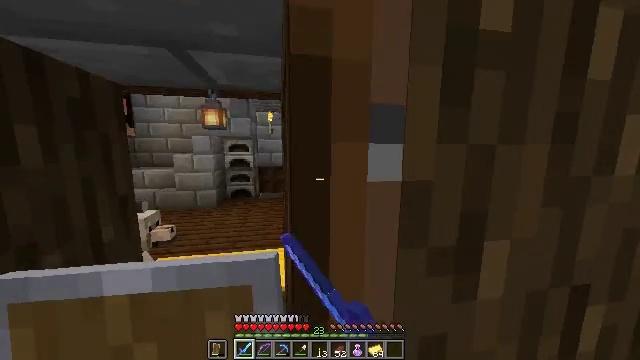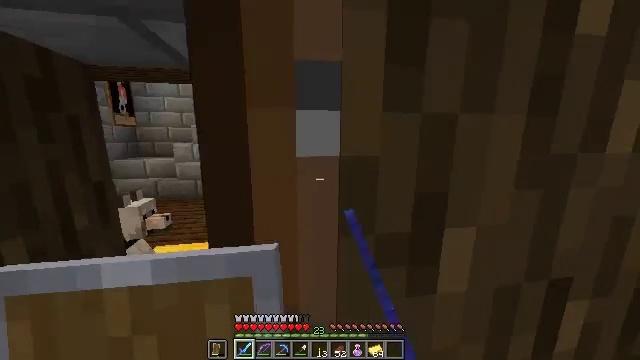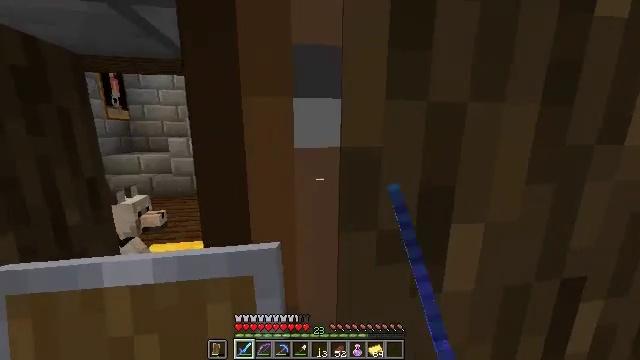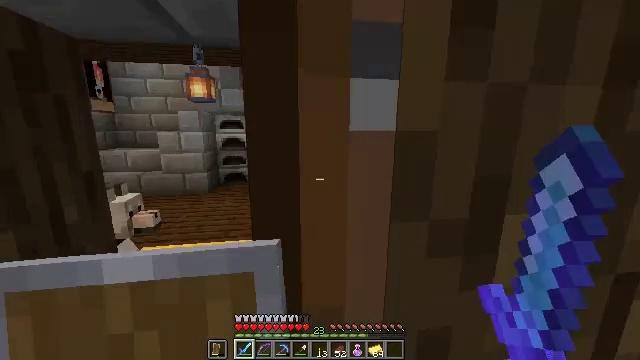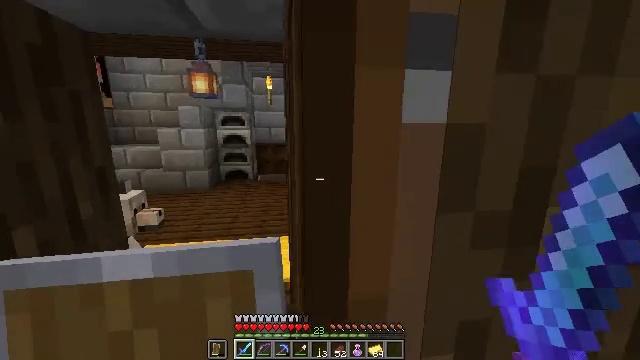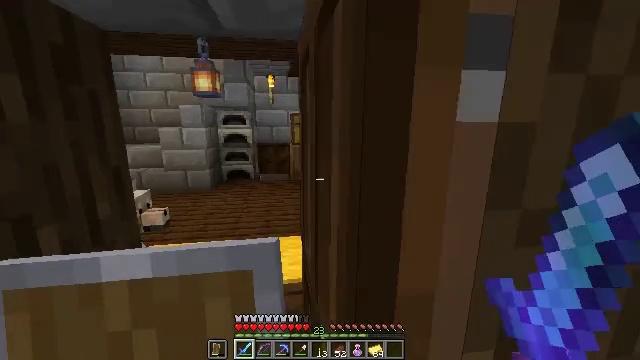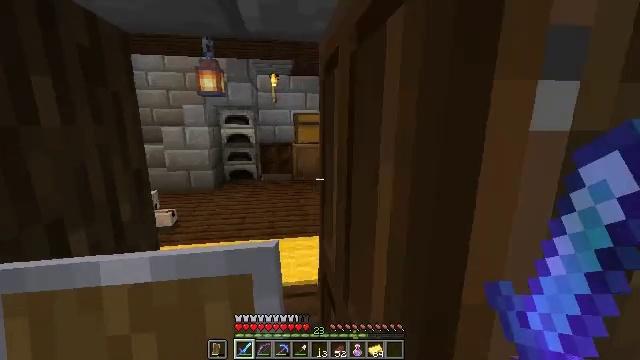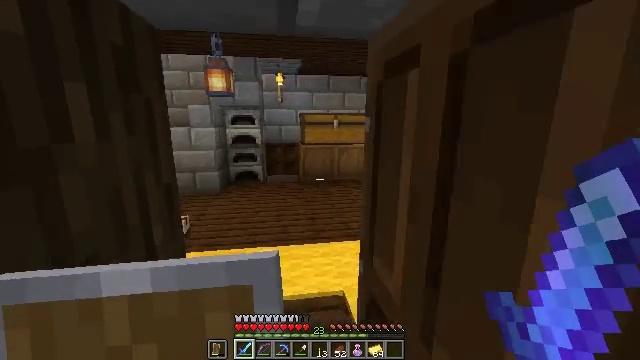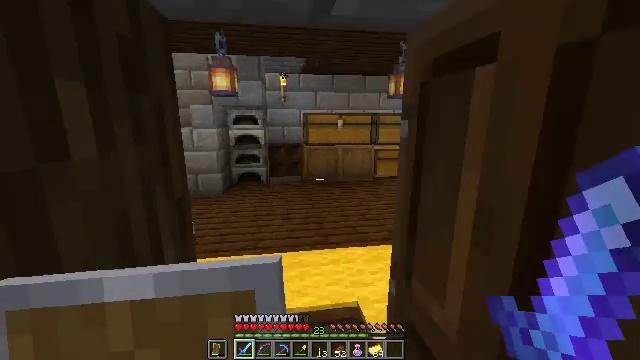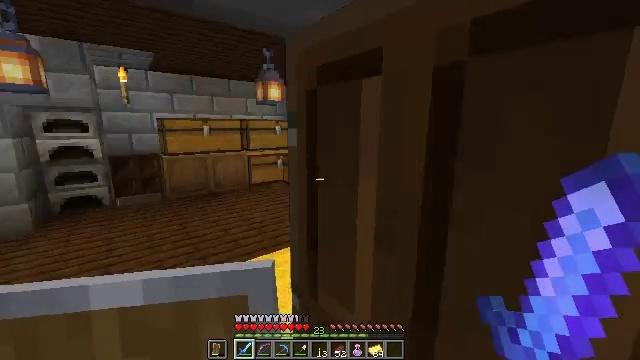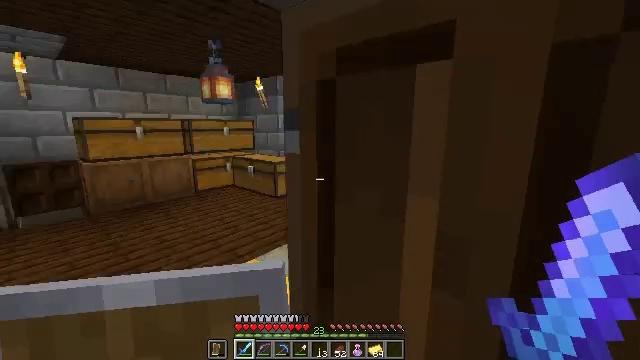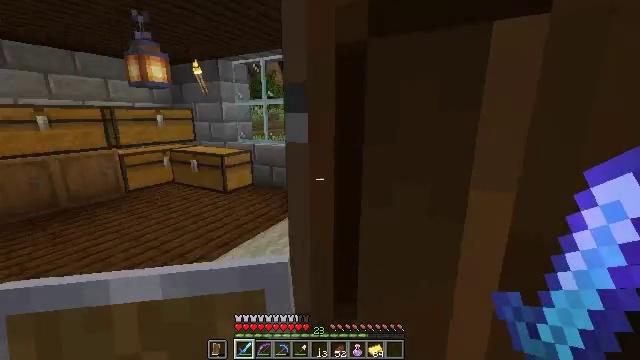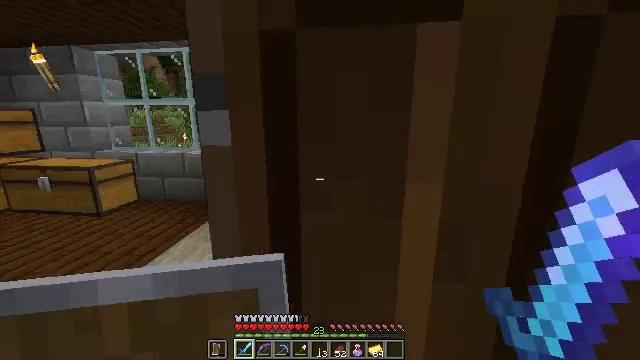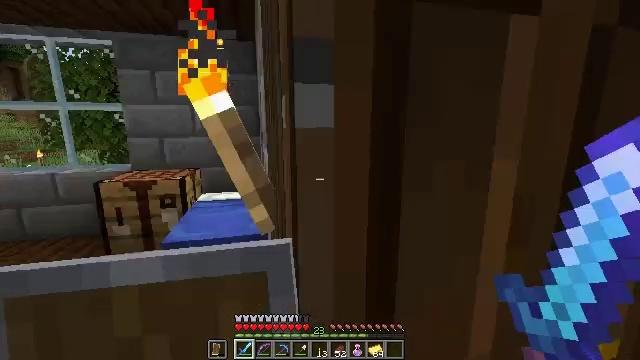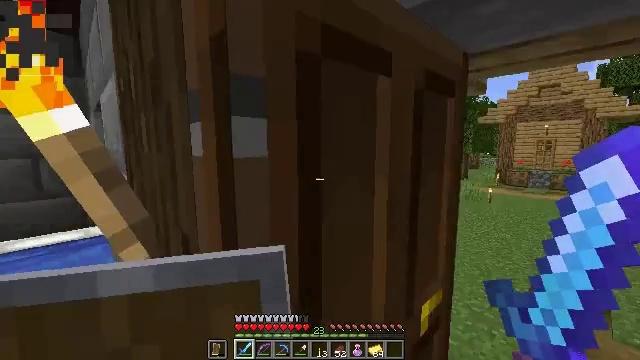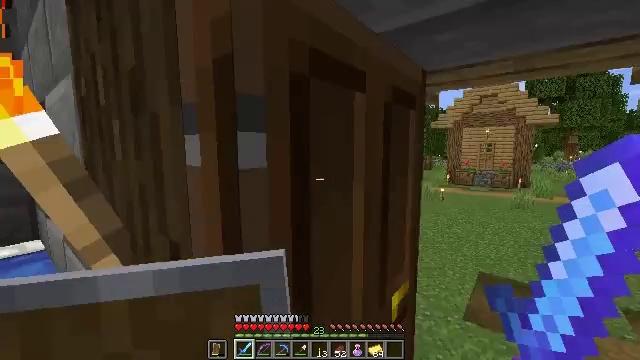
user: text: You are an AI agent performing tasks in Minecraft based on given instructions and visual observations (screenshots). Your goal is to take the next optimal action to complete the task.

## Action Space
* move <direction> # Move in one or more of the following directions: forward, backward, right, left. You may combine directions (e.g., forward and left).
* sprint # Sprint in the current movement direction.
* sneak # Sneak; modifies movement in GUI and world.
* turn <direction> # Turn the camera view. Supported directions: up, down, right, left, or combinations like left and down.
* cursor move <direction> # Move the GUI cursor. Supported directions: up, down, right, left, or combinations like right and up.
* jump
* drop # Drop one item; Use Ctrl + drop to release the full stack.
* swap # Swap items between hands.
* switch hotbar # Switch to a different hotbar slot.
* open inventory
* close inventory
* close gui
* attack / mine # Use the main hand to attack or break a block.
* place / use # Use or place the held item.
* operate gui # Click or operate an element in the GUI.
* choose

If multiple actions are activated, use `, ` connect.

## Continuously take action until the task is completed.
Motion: motion action
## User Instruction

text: Combine gold ingots in a crafting table to craft golden boots.
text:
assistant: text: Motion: move forward, turn left and down
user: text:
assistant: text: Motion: move forward and move left
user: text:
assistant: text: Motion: move forward and move left
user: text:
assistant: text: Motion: move forward and move left
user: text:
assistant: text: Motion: move forward and move left
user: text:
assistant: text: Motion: move forward and move left
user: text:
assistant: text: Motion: move forward and move left
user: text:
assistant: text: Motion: move forward and move left
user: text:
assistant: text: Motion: move forward and move left, turn right and up
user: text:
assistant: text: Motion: move forward and move left, turn right
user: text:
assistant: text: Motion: move forward and move left, turn right and down
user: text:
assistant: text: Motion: move forward and move left, turn right
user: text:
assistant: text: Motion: move back and move left, turn right and up
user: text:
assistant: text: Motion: move back and move left, turn right and up
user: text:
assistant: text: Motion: move back and move left, turn right
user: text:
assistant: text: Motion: move back, use / place
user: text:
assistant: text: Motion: move back and move left, turn left, use / place
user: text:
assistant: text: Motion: move back and move left, turn left and down
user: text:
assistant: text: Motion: move back and move left, turn left and down
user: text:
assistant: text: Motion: move forward and move left, turn left and down
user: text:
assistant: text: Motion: move forward and move left, turn left
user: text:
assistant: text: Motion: move forward and move left, turn right and up
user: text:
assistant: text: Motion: move forward, turn right and up
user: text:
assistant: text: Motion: move forward and move left, turn right and up
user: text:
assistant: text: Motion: move back and move left, turn right
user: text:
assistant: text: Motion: move back and move left, turn right
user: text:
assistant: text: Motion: move back, turn left
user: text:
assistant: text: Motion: move back, turn left and down
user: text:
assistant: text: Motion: move back, turn left and down
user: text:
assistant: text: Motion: move back and move left, turn left and down